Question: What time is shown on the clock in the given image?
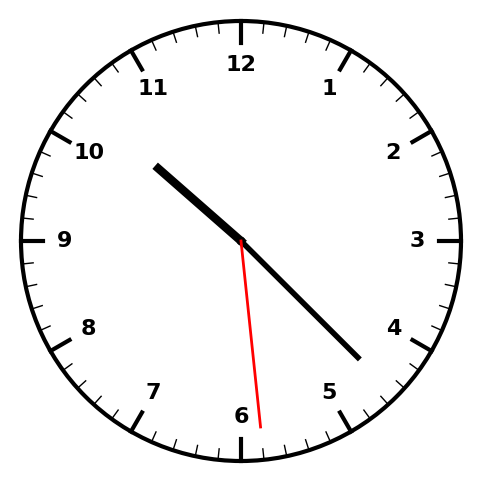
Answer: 10:22:29